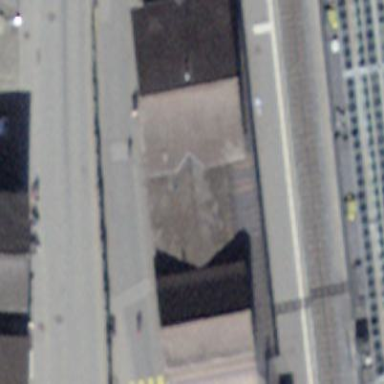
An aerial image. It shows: Train station building.